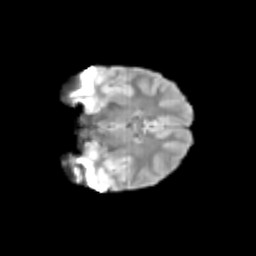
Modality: T2w
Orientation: coronal
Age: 11
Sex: female
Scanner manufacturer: siemens
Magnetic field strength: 3 T
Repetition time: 3.8 s
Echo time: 0.07 s